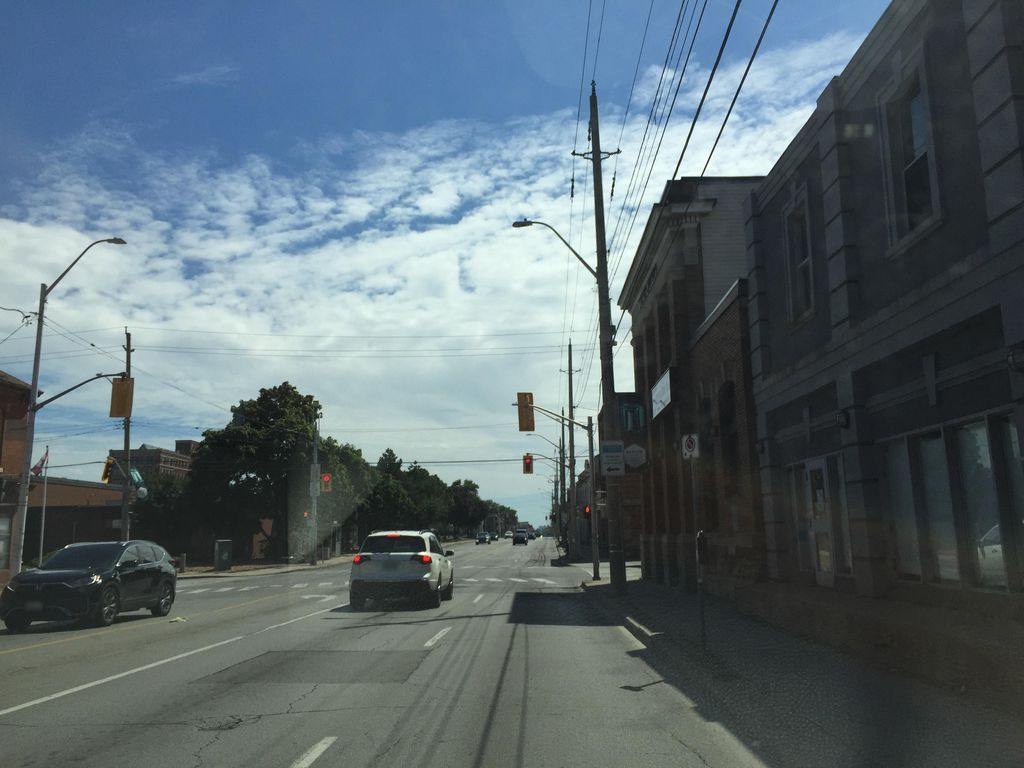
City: hamilton